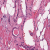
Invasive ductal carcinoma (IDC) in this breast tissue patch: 1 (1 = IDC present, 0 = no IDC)